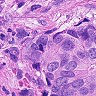
Metastatic tissue present: yes